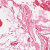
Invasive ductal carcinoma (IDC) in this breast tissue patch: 0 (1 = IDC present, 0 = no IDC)